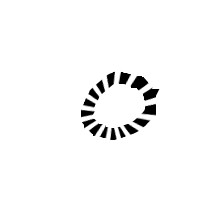
Shape: circle